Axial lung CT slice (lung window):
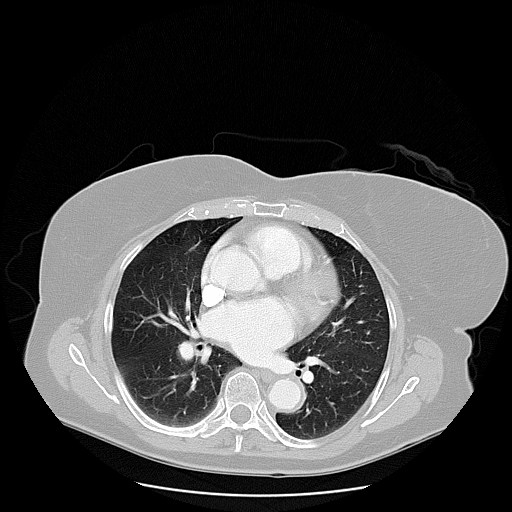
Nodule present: no